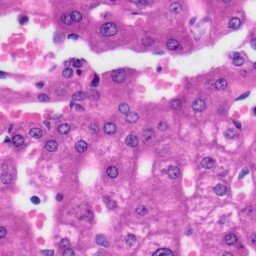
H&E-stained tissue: Liver